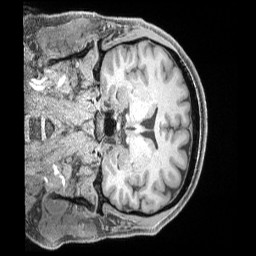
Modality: T1w
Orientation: coronal
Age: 41
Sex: male
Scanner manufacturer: siemens
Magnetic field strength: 3 T
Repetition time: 2 s
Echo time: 0.00211 s